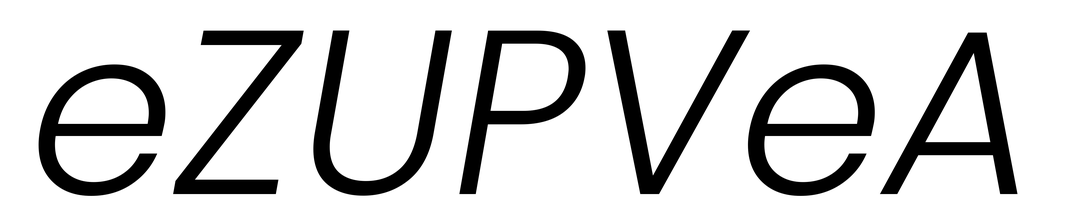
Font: Poppins-LightItalic